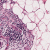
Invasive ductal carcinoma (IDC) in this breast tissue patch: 1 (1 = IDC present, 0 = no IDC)